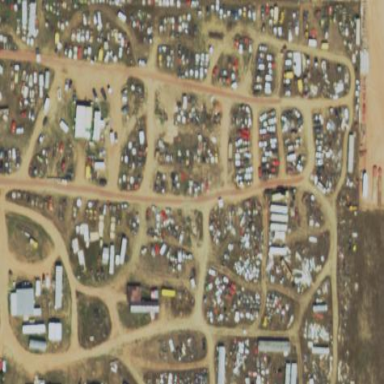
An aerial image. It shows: Industrial area designated as scrap yard.